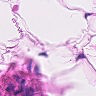
Metastatic tissue present: no